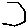
Label: hexagon